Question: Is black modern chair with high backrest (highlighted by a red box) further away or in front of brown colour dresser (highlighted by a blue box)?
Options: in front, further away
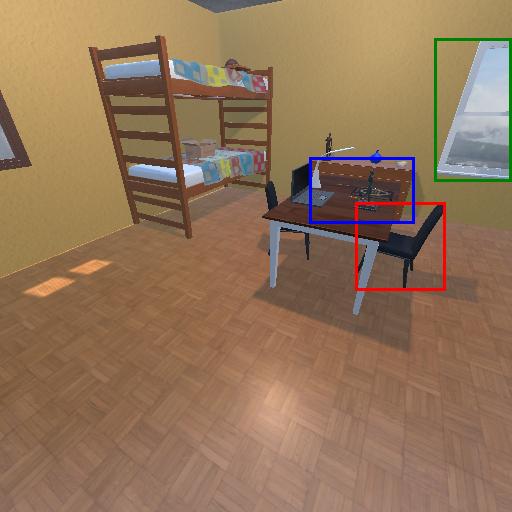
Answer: in front